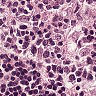
Metastatic tissue present: no